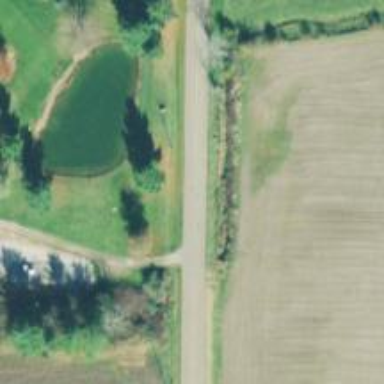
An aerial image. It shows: Culvert tunnel.